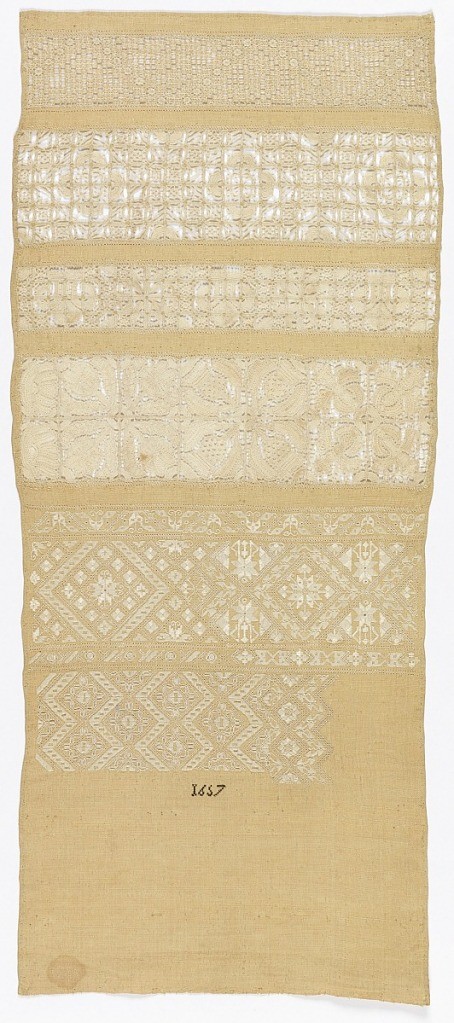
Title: Sampler
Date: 1657
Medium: linen embroidery on linen foundation Technique: withdrawn element work with needle lace fillings, satin, cross, back, and double running stitches on plain weave
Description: Cross borders in withdrawn element work and embroidery.